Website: walmart
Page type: cart
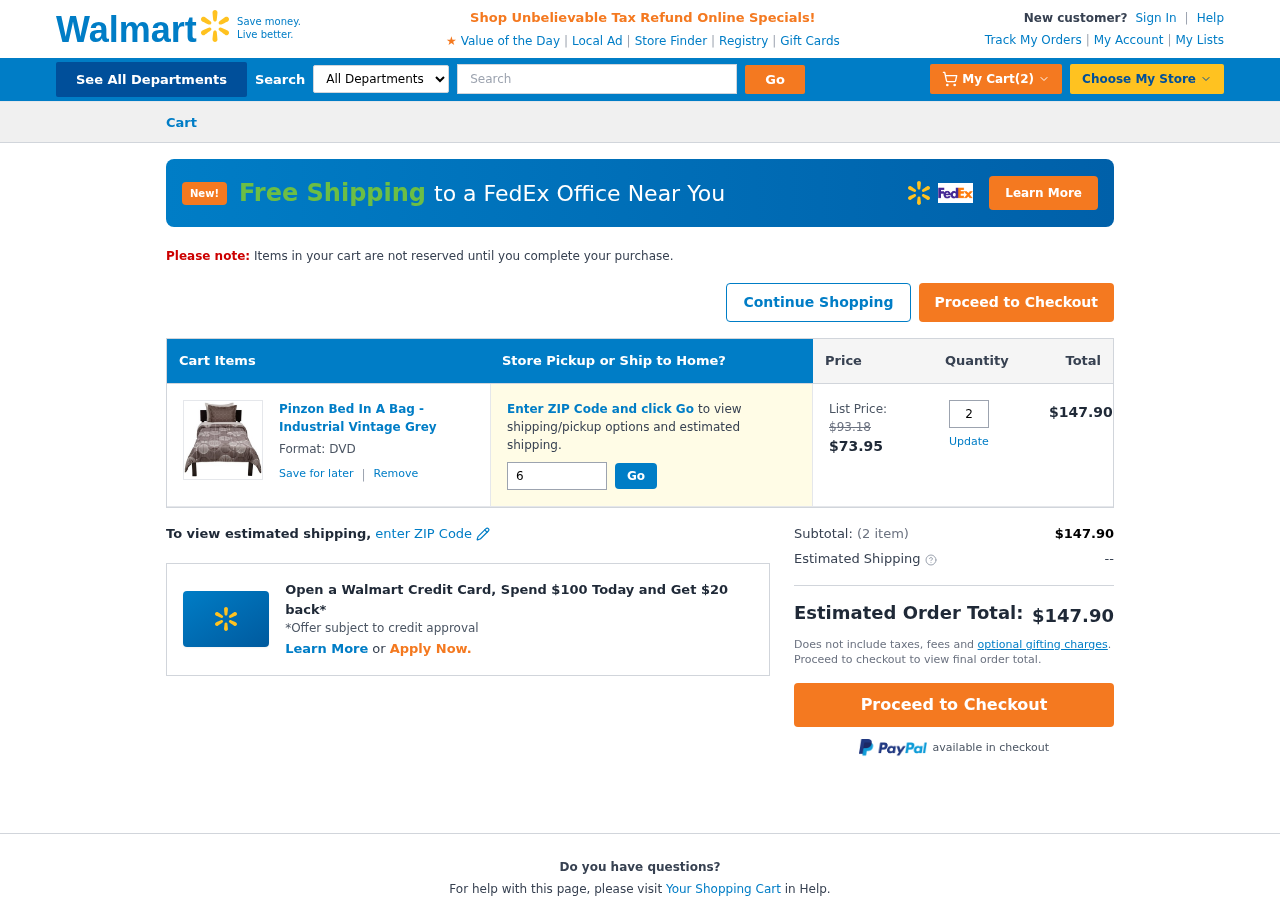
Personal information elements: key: PII_POSTCODE
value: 64266
Product elements: key: PRODUCT1_NAME
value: Pinzon Bed In A Bag - Industrial Vintage Grey
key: PRODUCT1_PRICE
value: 73.95
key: PRODUCT1_QUANTITY
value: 2
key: PRODUCT1_ORIGINAL_PRICE
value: $93.18
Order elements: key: ORDER_NUM_ITEMS
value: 2
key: ORDER_SUBTOTAL
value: $147.90
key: ORDER_TOTAL
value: $147.90
Search elements: key: HEADER_SEARCH
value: Search